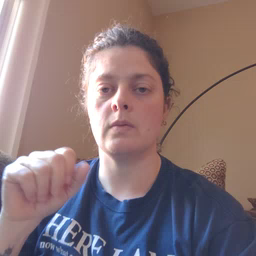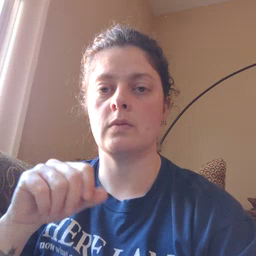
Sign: duck